Aerial crown-view tile of a tropical tree (Barro Colorado Island, Panama), acquired 20240918:
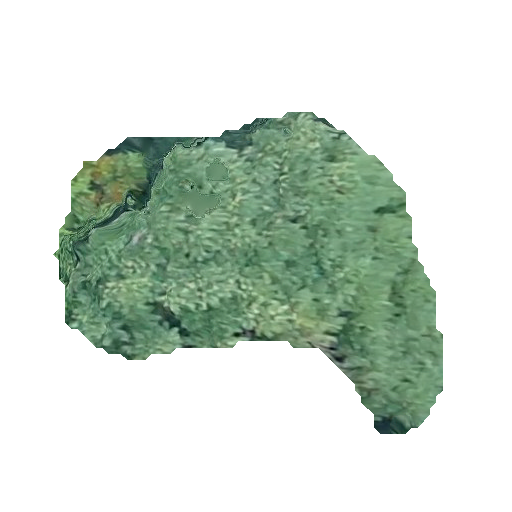
Species: Jacaranda copaia
GBIF accepted scientific name: Jacaranda copaia
Crown area: 124.246 m²